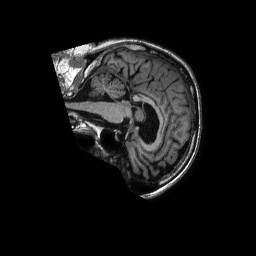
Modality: T1w
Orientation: sagittal
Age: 84
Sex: male
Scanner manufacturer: philips
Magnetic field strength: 1.5 T
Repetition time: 0.008326 s
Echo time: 0.003826 s